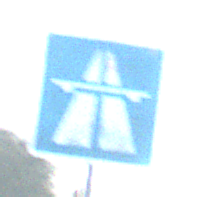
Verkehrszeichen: Autobahn
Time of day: MorningAfternoon
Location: Outdoor (Nature)
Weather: Clear
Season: NotSpecified
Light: Natural